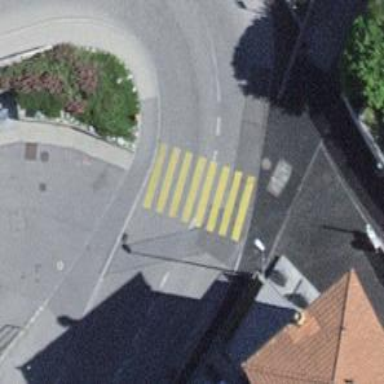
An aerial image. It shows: Zebra crossing on the road.